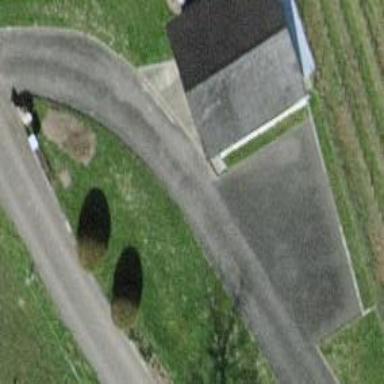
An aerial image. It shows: Garage.